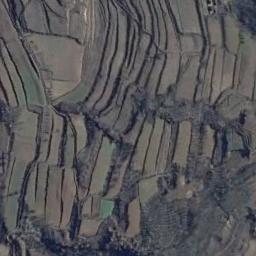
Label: terrace